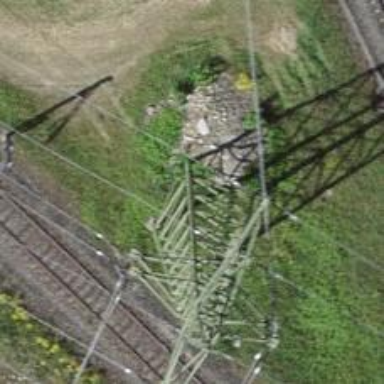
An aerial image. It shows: Power line in the image.